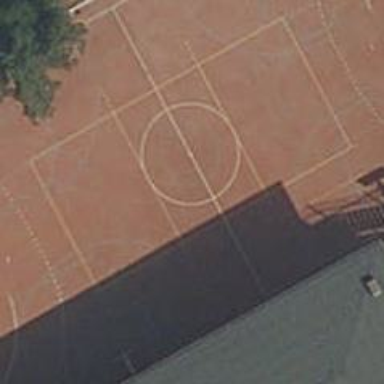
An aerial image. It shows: Handball pitch for leisure and sports activities.